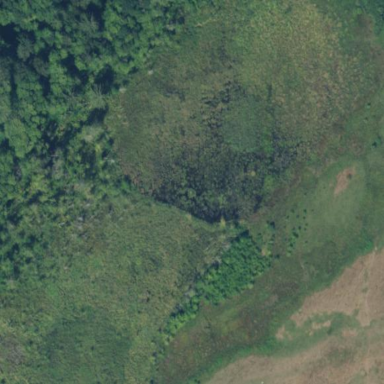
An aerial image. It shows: Marshy wetland area.